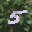
Label: 5